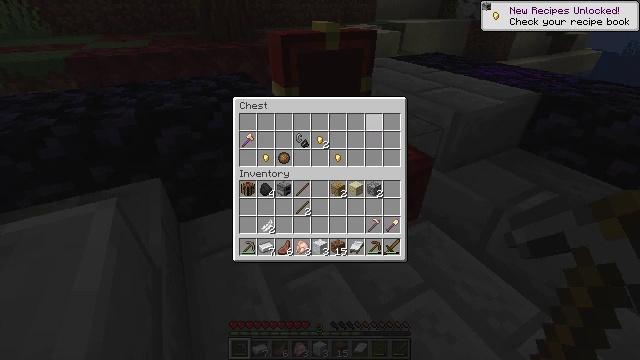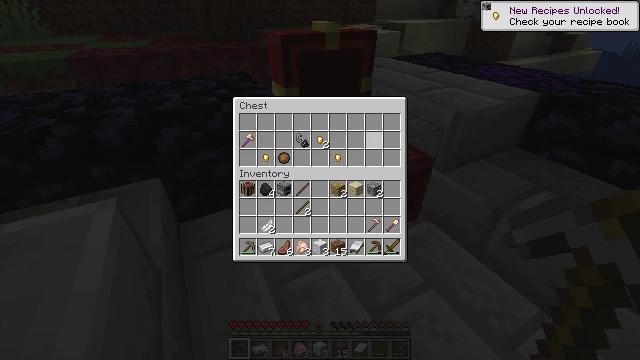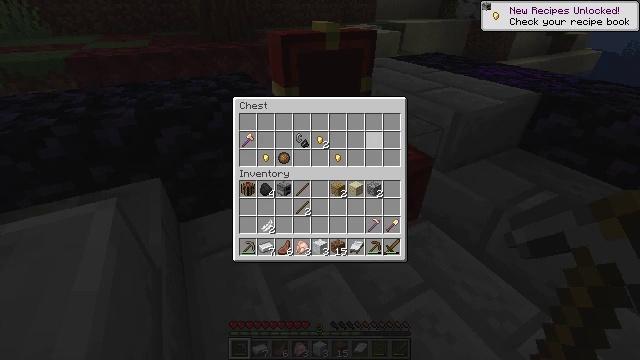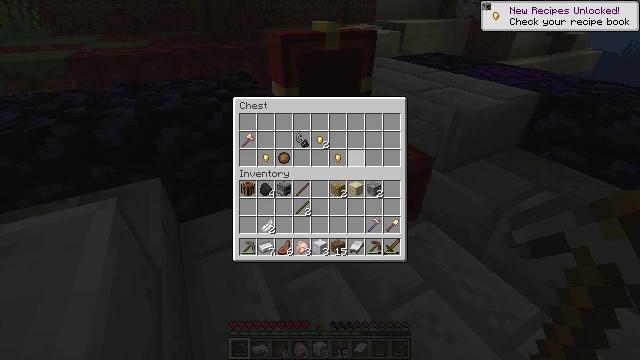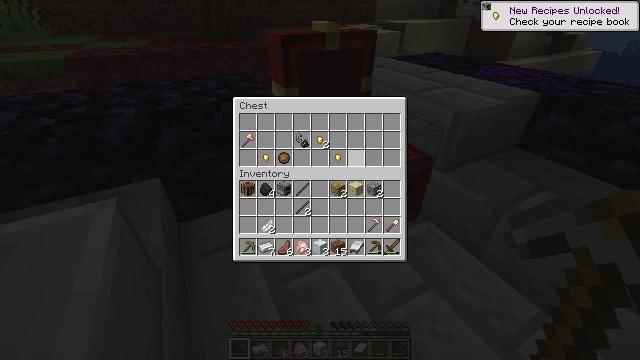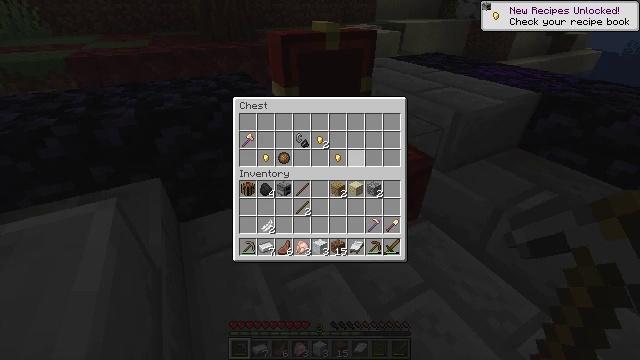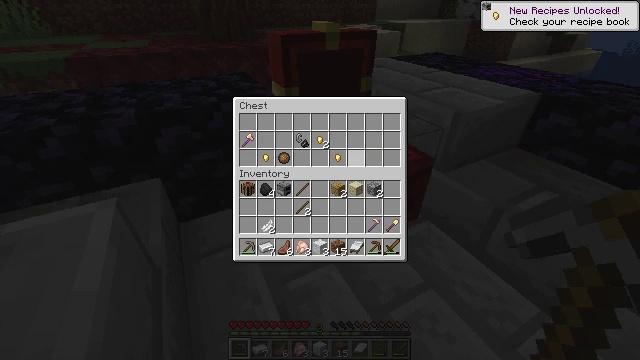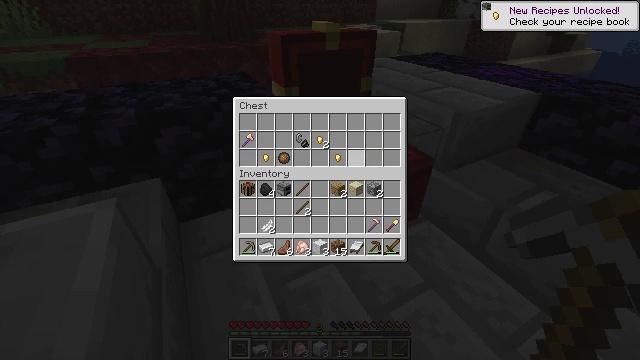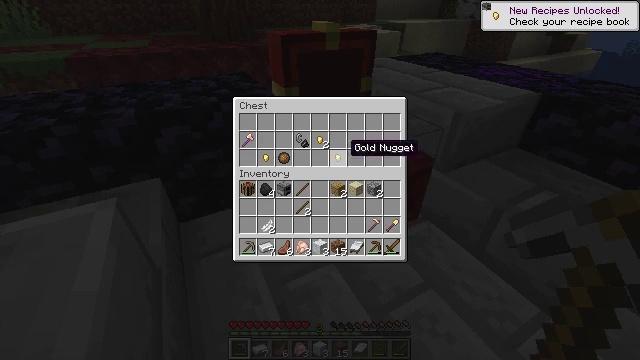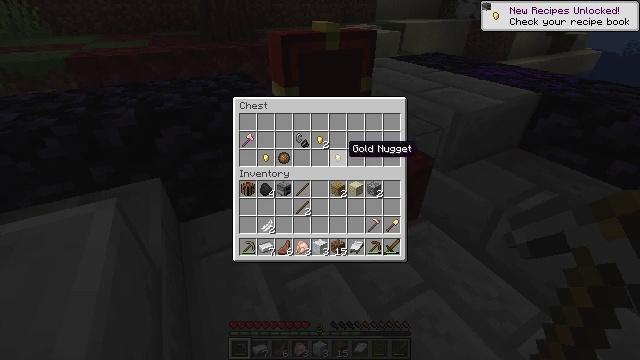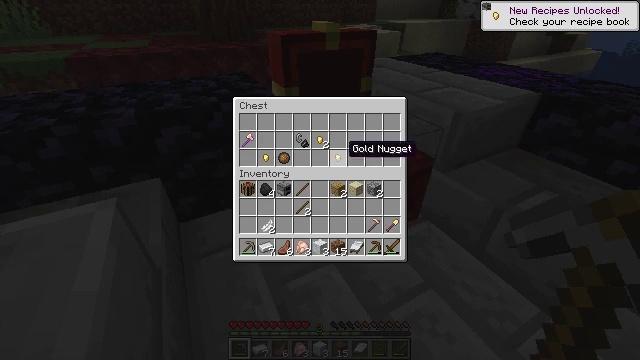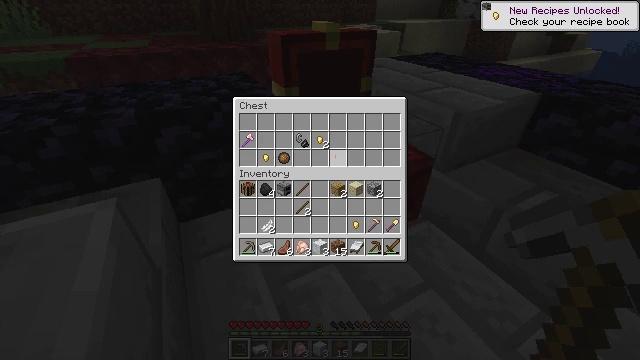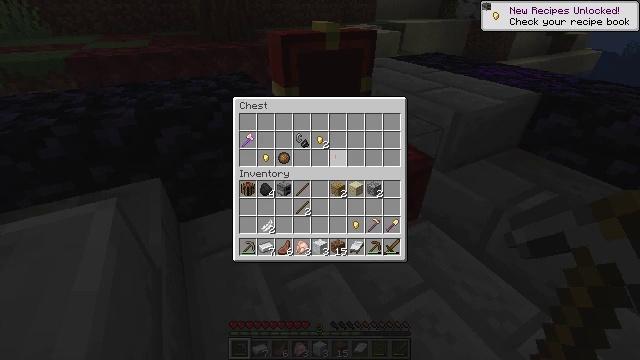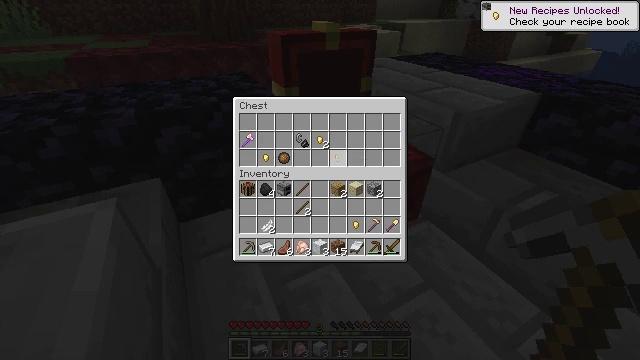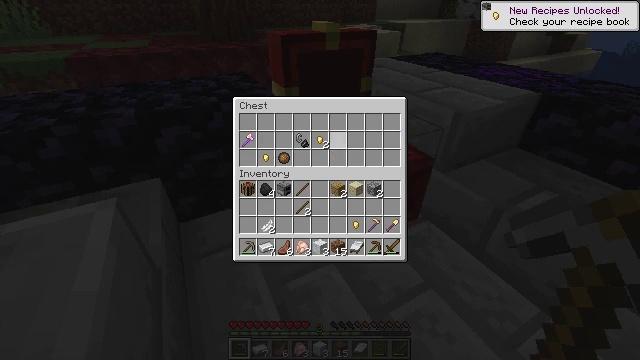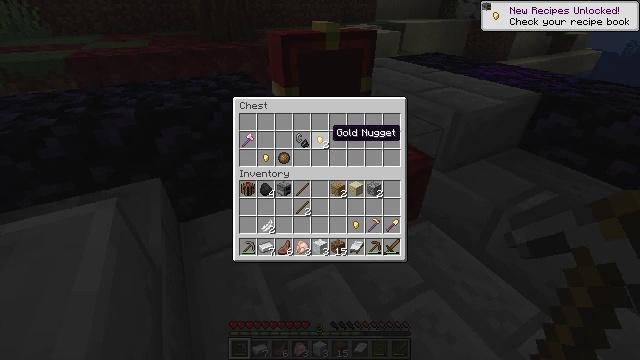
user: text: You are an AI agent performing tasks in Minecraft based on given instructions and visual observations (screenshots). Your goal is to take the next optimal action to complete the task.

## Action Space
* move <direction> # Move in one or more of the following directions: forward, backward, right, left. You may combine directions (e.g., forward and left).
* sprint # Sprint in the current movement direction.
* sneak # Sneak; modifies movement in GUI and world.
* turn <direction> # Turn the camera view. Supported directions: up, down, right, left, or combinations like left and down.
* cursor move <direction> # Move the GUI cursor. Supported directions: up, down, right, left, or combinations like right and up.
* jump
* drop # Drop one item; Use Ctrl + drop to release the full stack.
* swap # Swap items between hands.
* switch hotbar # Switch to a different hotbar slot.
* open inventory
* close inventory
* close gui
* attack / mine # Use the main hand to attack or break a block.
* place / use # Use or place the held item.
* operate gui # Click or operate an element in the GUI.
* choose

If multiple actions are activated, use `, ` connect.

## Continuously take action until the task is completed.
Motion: motion action
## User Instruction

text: Mine a chest to move it.
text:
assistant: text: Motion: sneak, cursor move down
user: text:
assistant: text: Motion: sneak, cursor move down
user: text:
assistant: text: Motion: sneak
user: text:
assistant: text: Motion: sneak
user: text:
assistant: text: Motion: sneak
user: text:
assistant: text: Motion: sneak
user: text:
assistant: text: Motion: sneak
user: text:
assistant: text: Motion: sneak
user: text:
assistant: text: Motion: sneak
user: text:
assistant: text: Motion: sneak
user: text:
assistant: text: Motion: sneak, choose
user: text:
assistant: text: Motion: sneak, choose
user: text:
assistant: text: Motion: sneak, choose
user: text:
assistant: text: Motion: sneak, cursor move up
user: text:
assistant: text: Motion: sneak
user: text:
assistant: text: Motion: sneak
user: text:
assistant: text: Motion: sneak
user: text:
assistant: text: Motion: sneak, choose
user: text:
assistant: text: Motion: sneak, choose
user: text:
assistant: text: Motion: sneak, cursor move left
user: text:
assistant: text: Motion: sneak
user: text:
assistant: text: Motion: sneak
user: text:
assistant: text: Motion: sneak
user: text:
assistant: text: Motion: sneak, choose
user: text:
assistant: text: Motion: sneak, choose
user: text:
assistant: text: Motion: sneak
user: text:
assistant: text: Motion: sneak, cursor move down
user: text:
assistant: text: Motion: sneak
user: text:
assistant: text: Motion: sneak
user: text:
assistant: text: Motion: sneak, choose